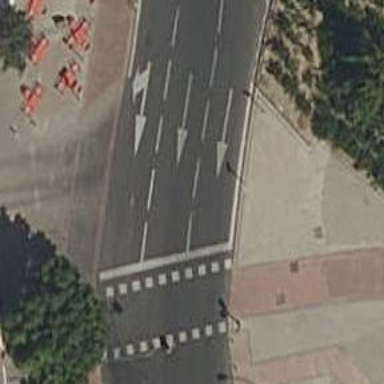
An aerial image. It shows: Road with traffic signals.